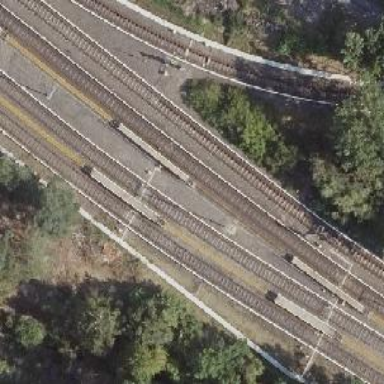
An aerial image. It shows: Yard area with electrified bottom rail.